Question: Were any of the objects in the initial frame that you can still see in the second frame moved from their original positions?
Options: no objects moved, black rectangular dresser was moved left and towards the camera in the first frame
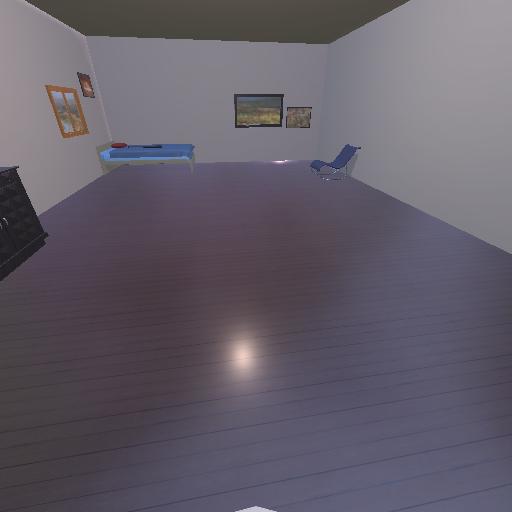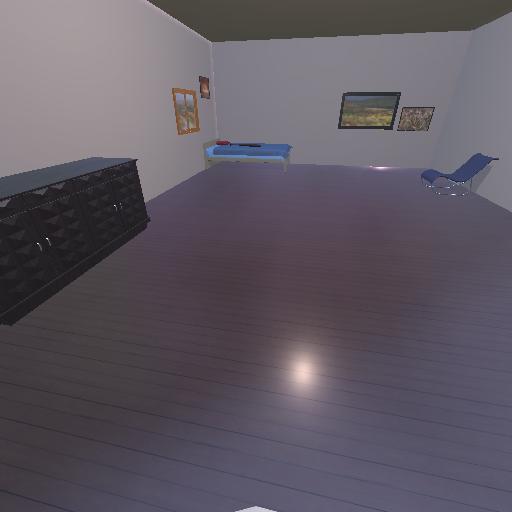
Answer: no objects moved